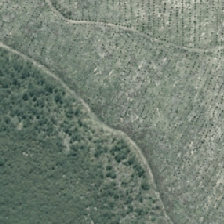
Land cover: harvested_forest